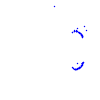
Particle: kaon